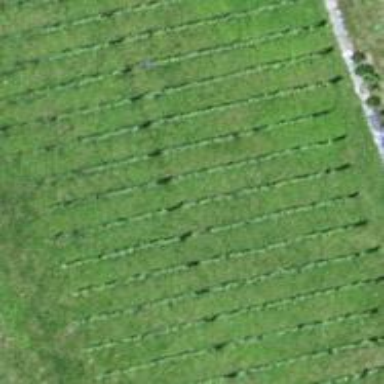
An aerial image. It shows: Vineyard.